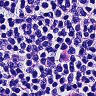
Metastatic tissue present: no